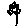
Label: flower